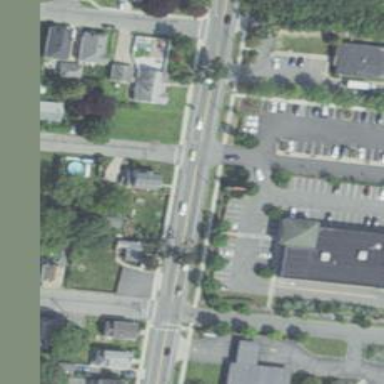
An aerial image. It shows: Marked road crossing.